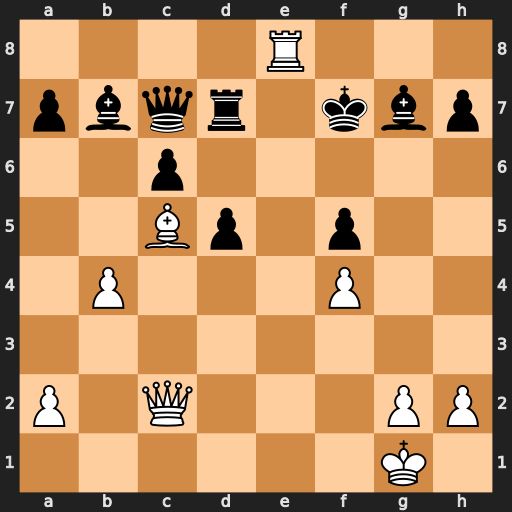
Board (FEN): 4R3/pbqr1kbp/2p5/2Bp1p2/1P3P2/8/P1Q3PP/6K1
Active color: w
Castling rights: -
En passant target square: -
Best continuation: Rf8+ Bxf8 Qxf5+ Kg7 Qxf8+ Kg6 f5+ Kg5 Be3+